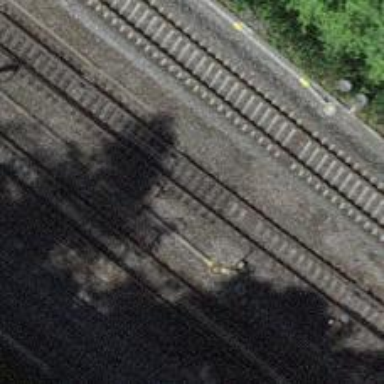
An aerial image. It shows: Single-track electrified railway with contact line.